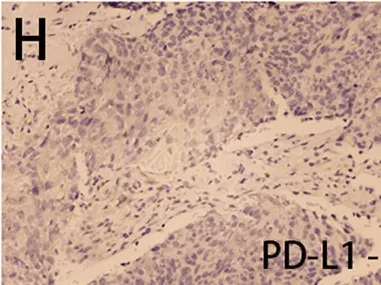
Right paraventricular mass biopsy (200x). The immunohistochemical analysis (C-H) showed EGFR (+), CK (+), P63 (+), Ki67 (40%+), PD-L1 (CPS 80%+), and PD-L1.
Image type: pathology (immunostaining)